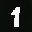
Label: 1